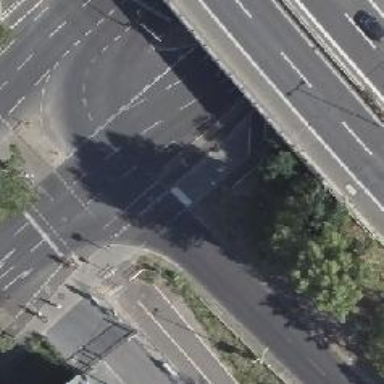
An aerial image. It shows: Crossing with traffic signals.